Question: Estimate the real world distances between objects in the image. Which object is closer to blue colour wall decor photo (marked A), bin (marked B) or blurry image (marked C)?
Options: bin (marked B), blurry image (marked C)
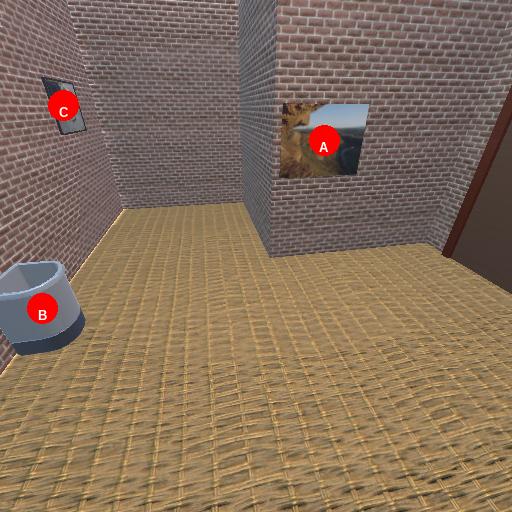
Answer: bin (marked B)